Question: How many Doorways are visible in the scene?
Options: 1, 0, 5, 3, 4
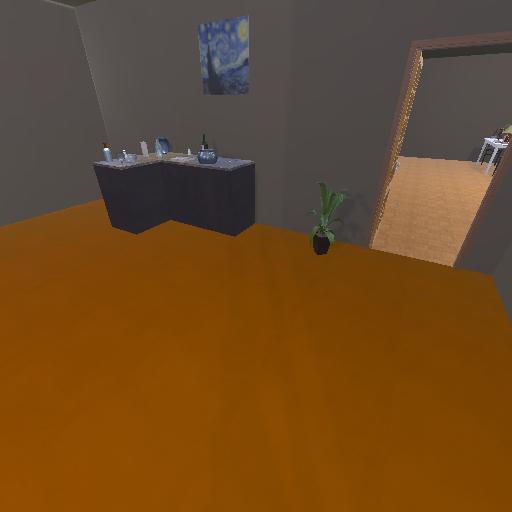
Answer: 1